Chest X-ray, PA view. Patient: 76 years old, sex M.
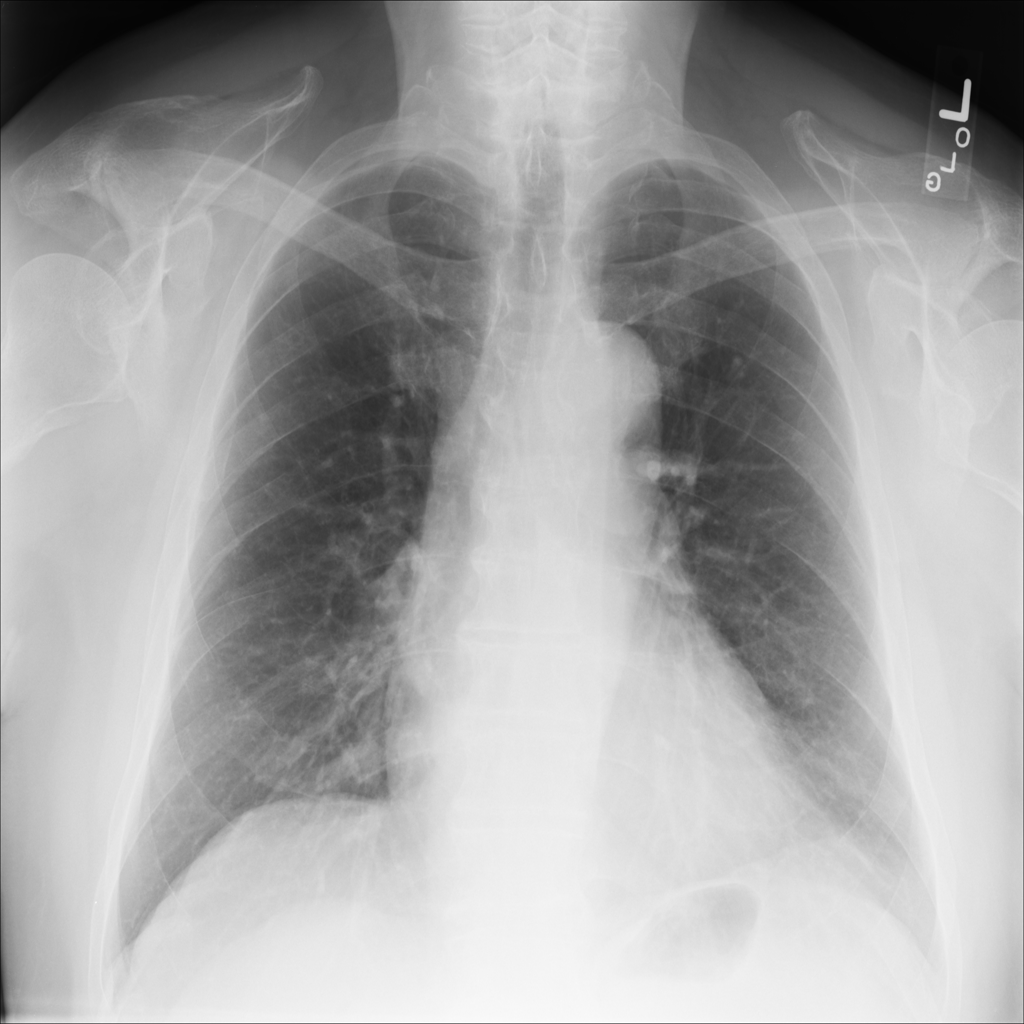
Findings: No Finding